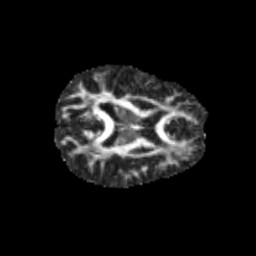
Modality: FA
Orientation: axial
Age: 11
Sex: female
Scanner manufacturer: siemens
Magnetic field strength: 3 T
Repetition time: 3.8 s
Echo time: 0.07 s